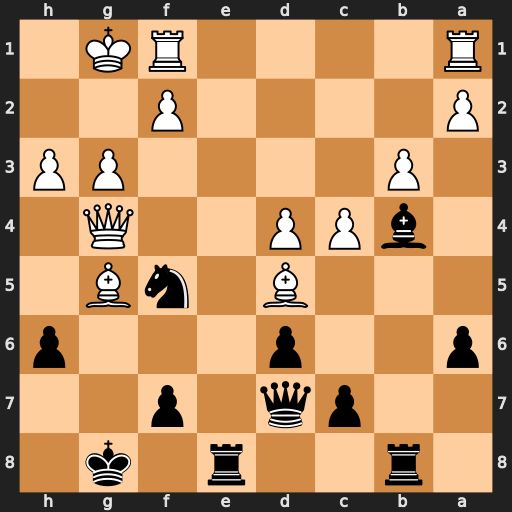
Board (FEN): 1r2r1k1/2pq1p2/p2p3p/3B1nB1/1bPP2Q1/1P4PP/P4P2/R4RK1
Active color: b
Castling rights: -
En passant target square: -
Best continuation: hxg5